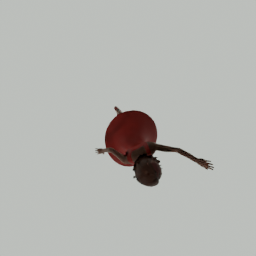
Label: people